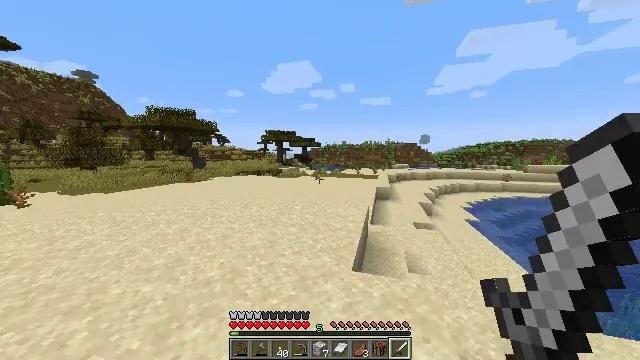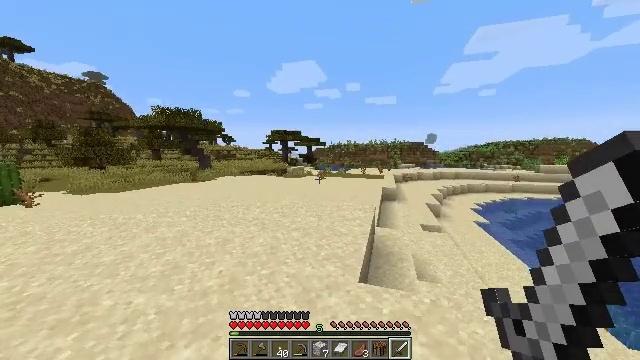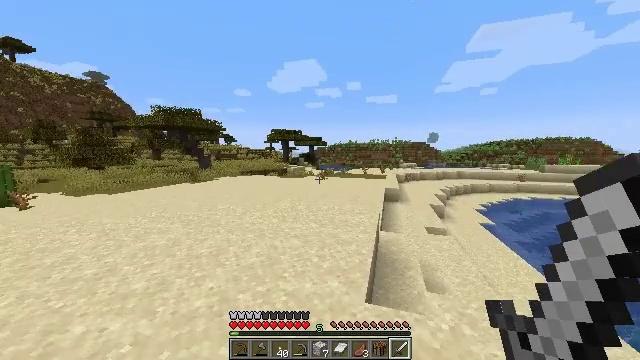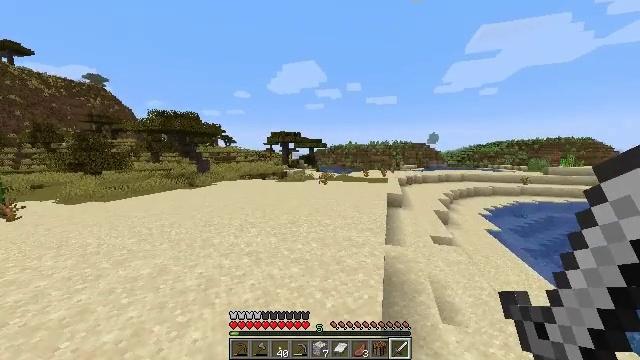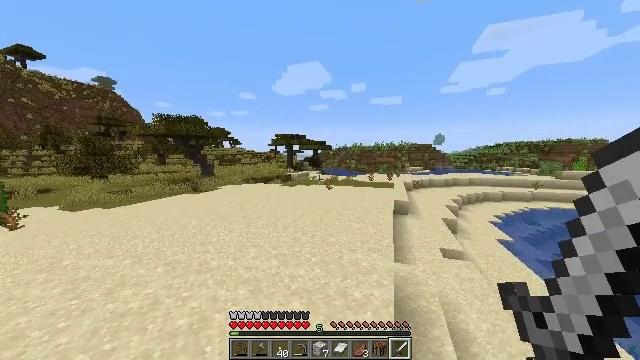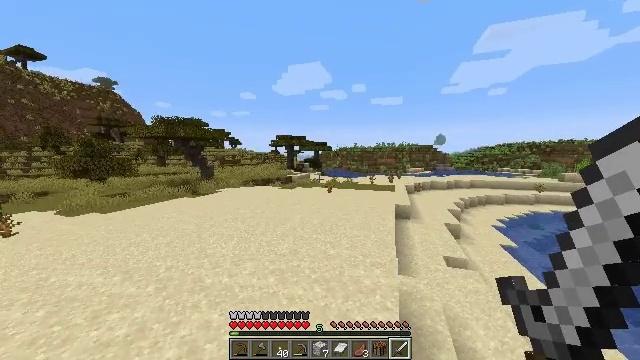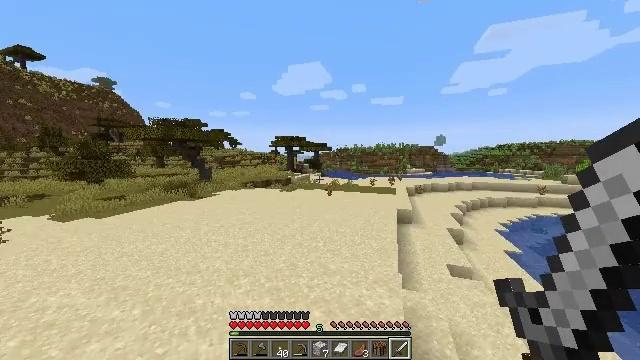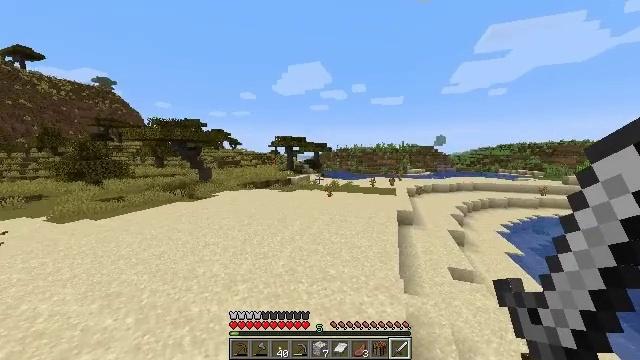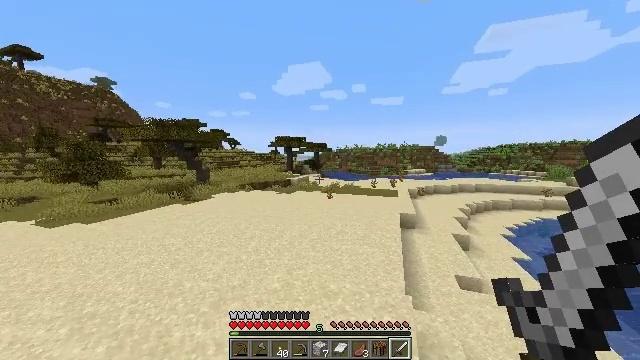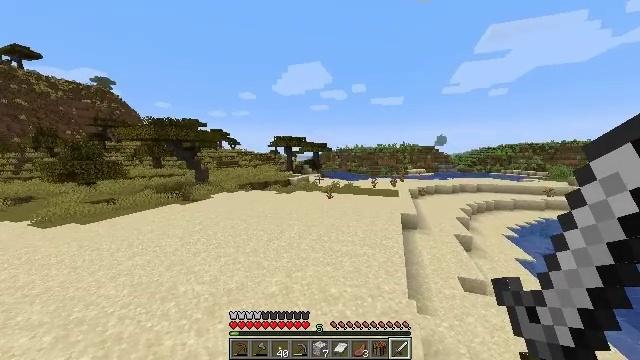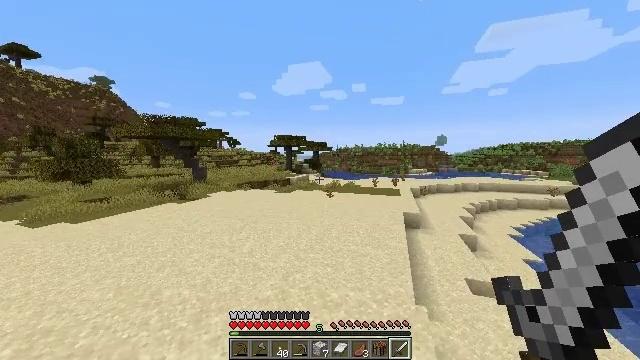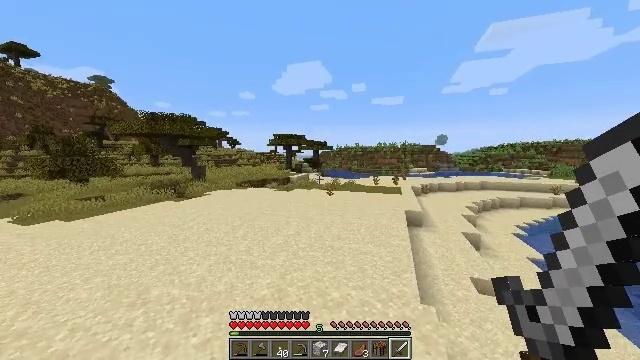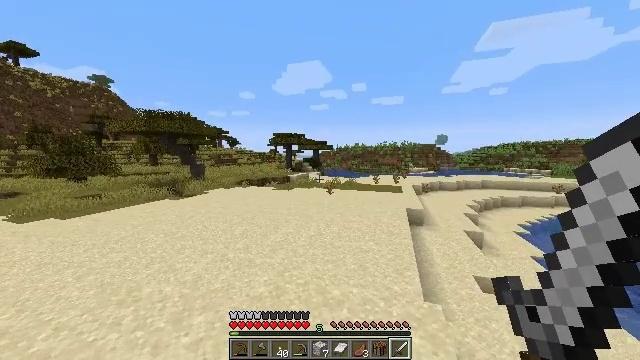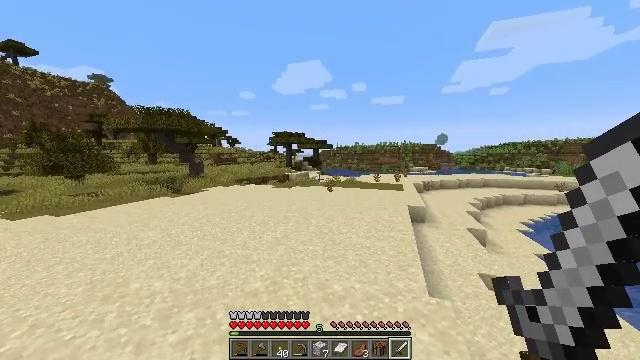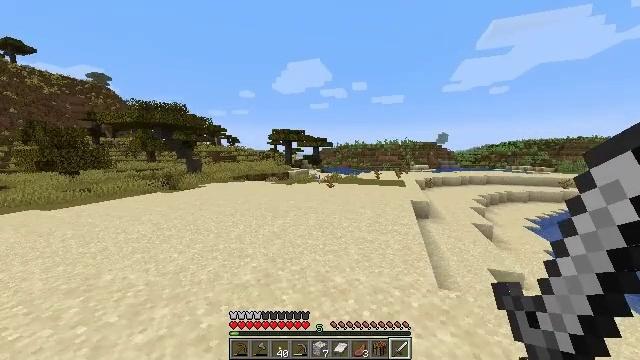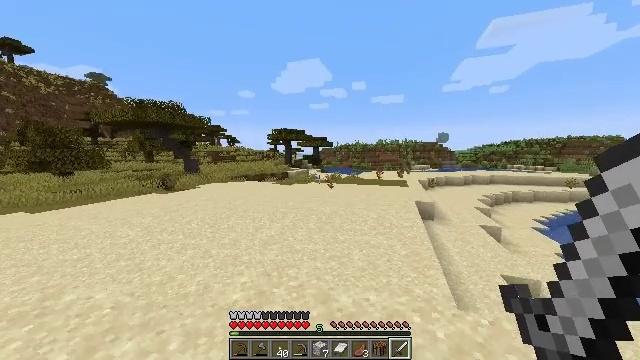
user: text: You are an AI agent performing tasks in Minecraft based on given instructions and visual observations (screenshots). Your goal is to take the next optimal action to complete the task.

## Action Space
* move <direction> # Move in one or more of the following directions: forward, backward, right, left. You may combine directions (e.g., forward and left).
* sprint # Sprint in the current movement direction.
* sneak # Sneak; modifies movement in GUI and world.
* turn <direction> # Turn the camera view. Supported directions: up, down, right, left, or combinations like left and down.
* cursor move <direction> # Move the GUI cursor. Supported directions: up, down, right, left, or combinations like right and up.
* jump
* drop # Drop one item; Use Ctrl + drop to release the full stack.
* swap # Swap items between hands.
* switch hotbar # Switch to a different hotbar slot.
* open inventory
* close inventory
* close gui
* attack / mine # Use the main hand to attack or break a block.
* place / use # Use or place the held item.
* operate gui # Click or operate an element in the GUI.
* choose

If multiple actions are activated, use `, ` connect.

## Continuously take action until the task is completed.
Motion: motion action
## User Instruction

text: Mine the sunflower from the ground.
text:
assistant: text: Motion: move forward, sprint, turn left
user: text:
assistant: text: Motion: move forward, sprint
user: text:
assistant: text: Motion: move forward, sprint, jump
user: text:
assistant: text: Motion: move forward, sprint, turn left, jump
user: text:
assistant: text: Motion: move forward, sprint, jump
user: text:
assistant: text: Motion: move forward, sprint, jump
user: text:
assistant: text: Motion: move forward, sprint, jump
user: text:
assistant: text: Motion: move forward, sprint, jump
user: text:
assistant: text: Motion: move forward, sprint, jump
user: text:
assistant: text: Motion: move forward, sprint, jump
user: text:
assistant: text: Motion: move forward, sprint
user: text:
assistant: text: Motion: move forward, sprint
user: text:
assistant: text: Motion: move forward, sprint
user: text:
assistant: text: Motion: move forward, sprint
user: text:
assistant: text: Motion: move forward, sprint
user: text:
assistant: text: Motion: move forward, sprint
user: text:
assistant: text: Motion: move forward, sprint
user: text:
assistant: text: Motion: move forward, sprint, turn right and up
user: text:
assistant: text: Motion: move forward, sprint
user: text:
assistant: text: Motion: move forward, sprint, turn right
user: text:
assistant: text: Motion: move forward, sprint
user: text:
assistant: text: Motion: move forward, sprint, turn right
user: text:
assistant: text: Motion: move forward, sprint
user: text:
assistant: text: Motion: move forward, sprint
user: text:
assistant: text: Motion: move forward, sprint
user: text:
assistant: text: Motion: move forward, sprint
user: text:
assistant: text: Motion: move forward, sprint
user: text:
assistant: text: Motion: move forward, sprint
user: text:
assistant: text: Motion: move forward, sprint
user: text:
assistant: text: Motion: move forward, sprint